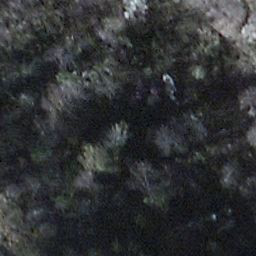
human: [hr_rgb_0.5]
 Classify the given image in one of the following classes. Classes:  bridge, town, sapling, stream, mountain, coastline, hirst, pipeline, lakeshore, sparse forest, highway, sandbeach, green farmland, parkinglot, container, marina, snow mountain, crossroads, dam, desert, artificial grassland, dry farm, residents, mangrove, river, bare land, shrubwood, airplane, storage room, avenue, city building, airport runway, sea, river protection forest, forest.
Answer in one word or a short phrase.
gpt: shrubwood